Question: I created a left navigation menu with 4 navigation links that control the 4 tabs, and in the body I copied and pasted the same 4 navigation links.
Now when I click on the navigation links either in the body or in the left navigation menu: all the tabs change, but for some reason the active state of the navigation links don't change.

How can I make the navigation links simultaneously change color on active state when I click either set of links?
<URL>
'''
//Selection Active
$('.servicelist a').click(function() {
$('a').removeClass();
$(this).addClass('active');
});
'''
'''
@import url('https://maxcdn.bootstrapcdn.com/bootstrap/3.3.7/css/bootstrap.min.css');
@import url('https://maxcdn.bootstrapcdn.com/font-awesome/4.6.1/css/font-awesome.min.css');
a {
outline: none !important;
}
html,
body,
.wrap {
height: 100%;
}
.wrap {
box-sizing: border-box;
}
form {
height: 100%
}
.wrap {
min-height: 100%;
height: auto !important;
height: 100%;
margin-bottom: -60px;
/* for sticky footer to not go below page */
/* for sticky header to not overlap content */
}
.push,
.footer {
height: 60px;
}
.footer {
background-color: #ebebeb;
height: 60px;
width: 100%;
position: fixed;
bottom: 0;
}
.content {
position: absolute;
width: 100%;
top: 120px;
background-color: yellow;
z-index: 0;
}
#sidebar-wrapper {
z-index: 1000;
position: fixed;
left: 142px;
height: 95%;
width: 0;
bottom: 0;
top: 65px;
height: auto;
border-top: 1px solid #fff;
margin-left: -142px;
overflow-y: auto;
overflow-x: hidden;
background: #eee;
-webkit-transition: all 0.5s ease;
-moz-transition: all 0.5s ease;
-o-transition: all 0.5s ease;
transition: all 0.5s ease;
}
#sidebar-wrapper2 {
z-index: 1000;
position: fixed;
left: 142px;
top: 0;
margin-bottom: 0px;
width: 100%;
min-height: 55px;
height: auto;
margin-left: -142px;
background: #eee;
-webkit-transition: all 0.5s ease;
-moz-transition: all 0.5s ease;
-o-transition: all 0.5s ease;
transition: all 0.5s ease;
}
#sidebar-wrapper3 {
z-index: 1000;
position: fixed;
left: 142px;
top: 35px;
margin-bottom: 0px;
width: auto;
min-height: 55px;
height: auto;
margin-left: -142px;
background: #eee;
-webkit-transition: all 0.5s ease;
-moz-transition: all 0.5s ease;
-o-transition: all 0.5s ease;
transition: all 0.5s ease;
}
.filtertitle {
position: relative;
display: inline-block;
color: #000;
width: auto;
}
.topfilter {
max-width: 100%;
min-width: 100%;
position: relative;
display: inline-block;
min-height: 65px;
}
.tabber {
bottom: 0px !important;
height: auto;
left: 0;
position: relative;
display: inline-block;
border-bottom: solid #fff 1px;
}
.customtext {
color: #666;
}
.toppy {
bottom: 0px !important;
text-indent: 9px;
}
.bottomfilter {
border-top: solid #666 1px;
width: 100%;
height: auto;
position: relative;
display: block;
text-align: left;
background-color: #eee;
}
.checkbox {
margin-left: 25px !important;
}
.dropdown {
margin-top: 15%;
display: inline-block;
}
.dropdown a {
margin-left: 20px;
min-width: 100% !important;
}
.caret {
text-align: right !important;
position: relative;
}
#wrapper.toggled #sidebar-wrapper {
width: 200px;
}
#wrapper.toggled #sidebar-wrapper2 {
width: 200px;
}
#page-content-wrapper {
width: 100%;
position: absolute;
padding: 15px;
}
#wrapper.toggled #page-content-wrapper {
position: absolute;
margin-right: -200px;
}
@media screen and (min-width: 768px) {
#wrapper {
padding-left: 300px;
}
#wrapper.toggled {
padding-left: 0;
}
#wrapper.toggled #sidebar-wrapper {
width: 0;
}
#page-content-wrapper {
padding: 20px;
position: relative;
}
#wrapper.toggled #page-content-wrapper {
position: relative;
margin-right: 0;
}
}
@media screen and (max-width: 1526px) {
.content,
.footer {
width: 82%;
right: 0;
}
.header {
width: 82%;
}
#sidebar-wrapper {
width: 18%;
}
#sidebar-wrapper2 {
width: 18%;
}
}
@media screen and (max-width: 1059px) {
.content,
.footer {
width: 80%;
right: 0;
}
.header {
width: 80%;
}
#sidebar-wrapper {
width: 20%;
}
#sidebar-wrapper2 {
width: 20%;
}
}
@media screen and (min-width: 1527px) {
.content,
.footer {
width: 85%;
right: 0;
}
.header {
width: 85%;
}
#sidebar-wrapper {
width: 15%;
}
#sidebar-wrapper2 {
width: 15%;
}
}
@media screen and (max-width: 991px) {
.content,
.footer {
width: 100%;
right: 0;
}
.filtertitle {
display: none;
}
#sidebar-wrapper {
width: 0;
}
#sidebar-wrapper2 {
width: 0;
}
.topfilter {
width: 0;
display: none;
}
.dropdown a {
display: none;
}
}
/* Service list - Top Sidebar Icon Nav */
.servicelist {
list-style: none;
padding: 0;
}
.servicelist a {
background: none !important;
text-decoration: none;
color: #333;
list-style: none;
}
.servicelist a :hover {
color: #bdc3c7;
}
.servicelist > li.active > a .fa-2x {
color: #f90;
cursor: pointer;
}
'''
'''
<div id="sidebar-wrapper2">
<!-- Sidebar -->
<div class="topfilter">
<div class="tabber">
<!-- Nav tabs -->
<ul class="servicelist" role="tablist">
<li class="col-md-3 col-xs-3 serviceop active" role="presentation">
<a href="#construction" aria-controls="construction" role="tab" data-toggle="tab">
<i class="fa-2x fa fa-home"></i>
</a>
</li>
<li class="serviceop col-md-3 col-xs-3" role="presentation">
<a href="#precon" aria-controls="precon" role="tab" data-toggle="tab">
<i class="fa-2x fa fa-info-circle"></i>
</a>
</li>
<li class="col-md-3 col-xs-3 serviceop" role="presentation">
<a href="#generalcon" aria-controls="generalcon" role="tab" data-toggle="tab">
<i class="fa-2x fa fa-briefcase"></i>
</a>
</li>
<li class="col-md-3 col-xs-3 serviceop" role="presentation">
<a href="#builddesign" aria-controls="builddesign" role="tab" data-toggle="tab">
<i class="fa-2x fa fa-bullhorn"></i>
</a>
</li>
</ul>
</div>
<!-- End Tabber-->
</div>
<!-- End Topfilter-->
</div>
<!-- End sidebar-wrapper 2-->
<!-- Tab panes -->
<div class="tab-content">
<div role="tabpanel" class="tab-pane fade in active" id="construction">
<br />
<br />
<h2>Default</h2>
</div>
<!-- End Tab Panel -->
<div role="tabpanel" class="tab-pane fade" id="precon">
<br />
<br />
<h2>Tab 2</h2>
</div>
<!-- End Tab Panel -->
<div role="tabpanel" class="tab-pane fade" id="generalcon">
<br />
<br />
<h2>Tab 3</h2>
</div>
<!-- End Tab Panel -->
<div role="tabpanel" class="tab-pane fade" id="builddesign">
<br />
<br />
<h2>Tab 4</h2>
</div>
<!-- End Tab Panel -->
</div>
<!-- End Tabs Content -->
<div style="float:right;">
<!-- Nav tabs -->
<ul class="servicelist" role="tablist">
<li class="col-md-3 col-xs-3 serviceop active" role="presentation">
<a href="#construction" aria-controls="construction" role="tab" data-toggle="tab">
<i class="fa-2x fa fa-home"></i>
</a>
</li>
<li class="serviceop col-md-3 col-xs-3" role="presentation">
<a href="#precon" aria-controls="precon" role="tab" data-toggle="tab">
<i class="fa-2x fa fa-info-circle"></i>
</a>
</li>
<li class="col-md-3 col-xs-3 serviceop" role="presentation">
<a href="#generalcon" aria-controls="generalcon" role="tab" data-toggle="tab">
<i class="fa-2x fa fa-briefcase"></i>
</a>
</li>
<li class="col-md-3 col-xs-3 serviceop" role="presentation">
<a href="#builddesign" aria-controls="builddesign" role="tab" data-toggle="tab">
<i class="fa-2x fa fa-bullhorn"></i>
</a>
</li>
</ul>
</div>
<script src="https://ajax.googleapis.com/ajax/libs/jquery/1.11.3/jquery.min.js"></script>
<script src="https://maxcdn.bootstrapcdn.com/bootstrap/3.3.7/js/bootstrap.min.js"></script>
'''
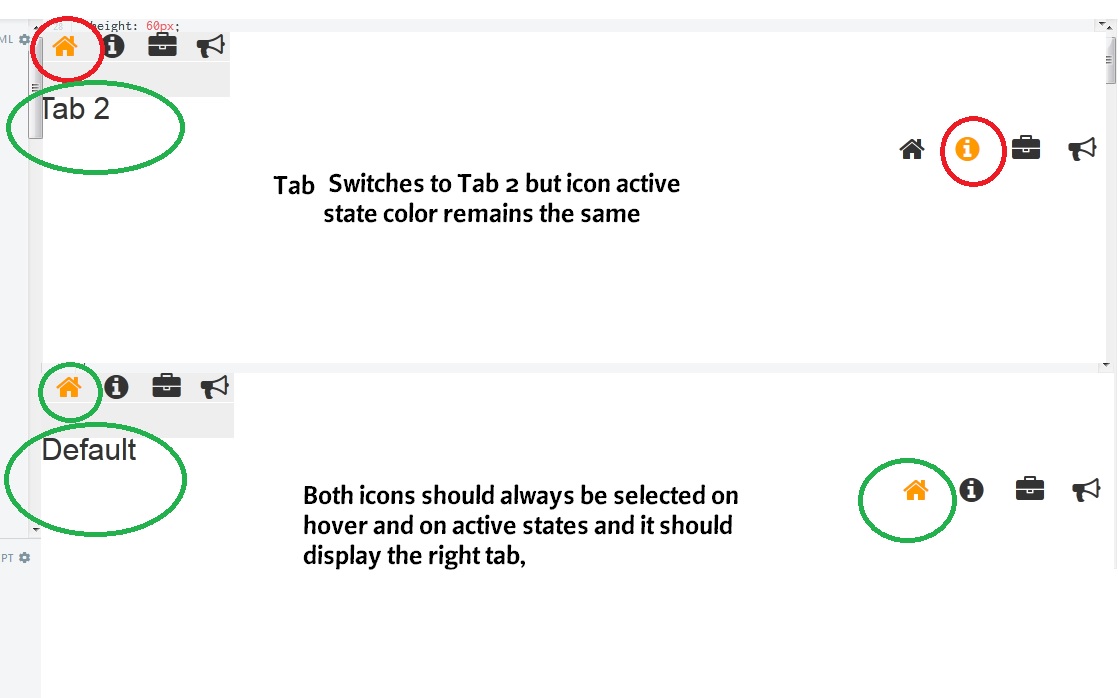
Answer: You can use <URL> instead of the 'click' event:
'''
$( '.servicelist a' ).on('shown.bs.tab', function(e){
if ( !$(this).hasClass( 'active' ) ) {
$( '.servicelist .active' ).removeClass( 'active' );
$( '.servicelist a[href="' + $(this).attr( 'href' ) + '"]' ).parent().addClass( 'active' );
}
});
'''
Please check the result: <URL>